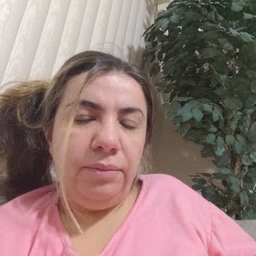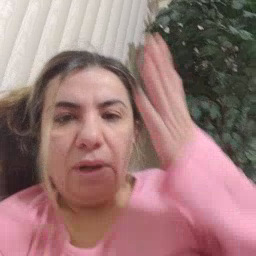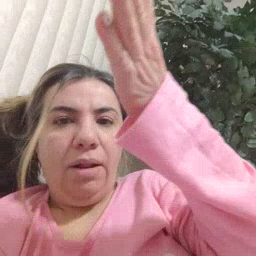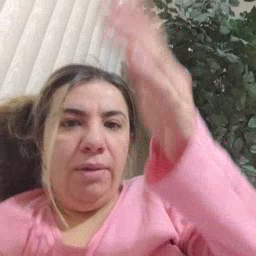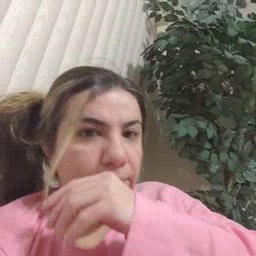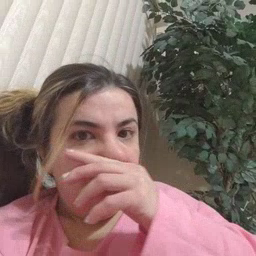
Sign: there